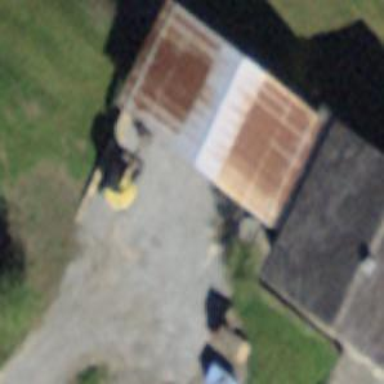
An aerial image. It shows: Rural barn.